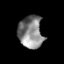
Tissue: prostate
Cell type: T cells
Senescence score: 0.3324
Nuclear area (px): 774
Mean DAPI intensity: 133.862